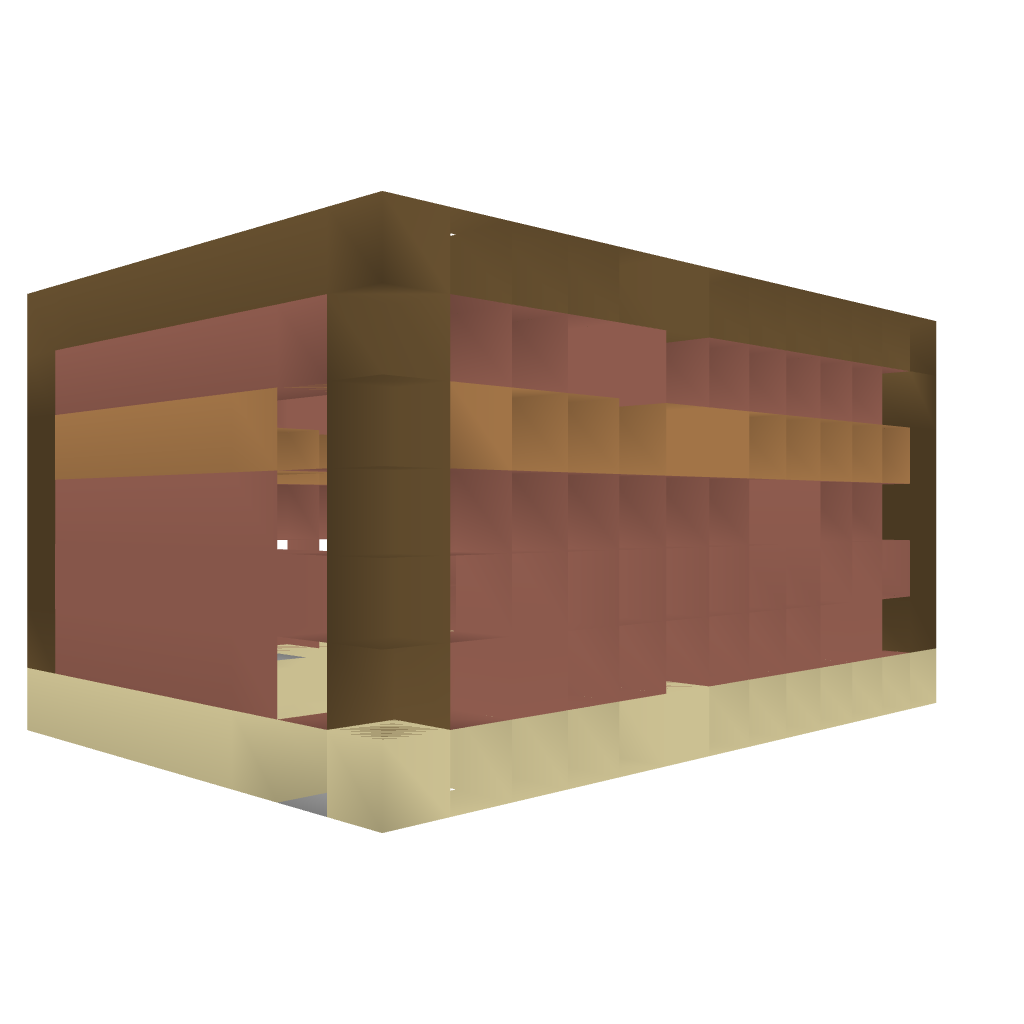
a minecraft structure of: Factory Template